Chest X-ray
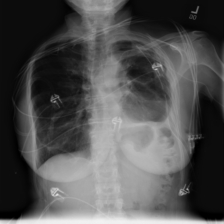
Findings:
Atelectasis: negative
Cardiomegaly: negative
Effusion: negative
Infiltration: negative
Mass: negative
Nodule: negative
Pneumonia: negative
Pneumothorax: negative
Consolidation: negative
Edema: negative
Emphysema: negative
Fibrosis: negative
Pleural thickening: negative
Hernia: negative